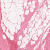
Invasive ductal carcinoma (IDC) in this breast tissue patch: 0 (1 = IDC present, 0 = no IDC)